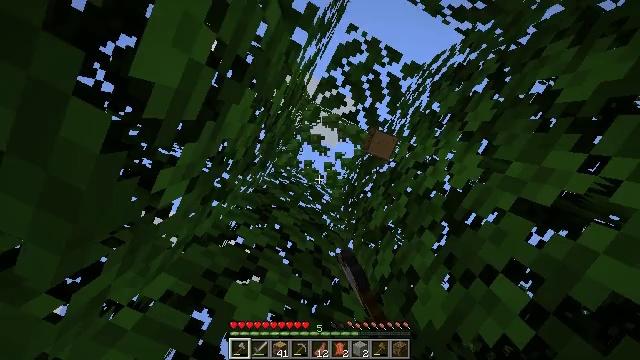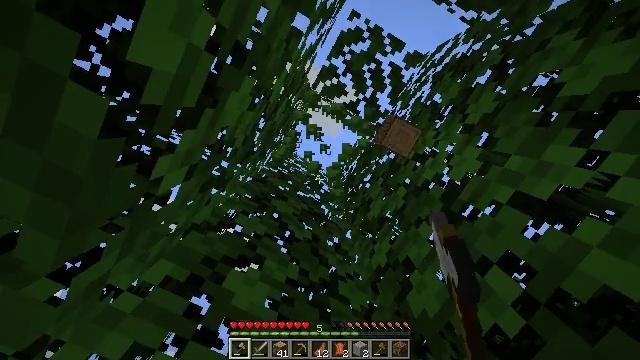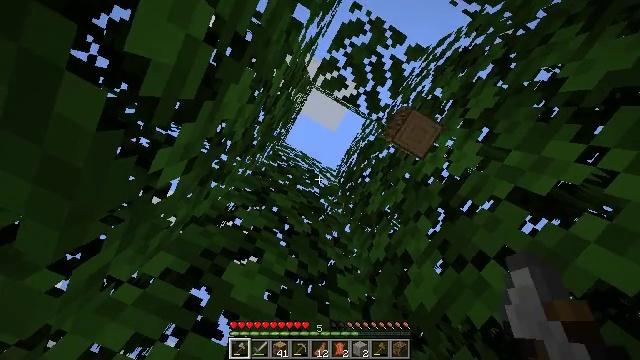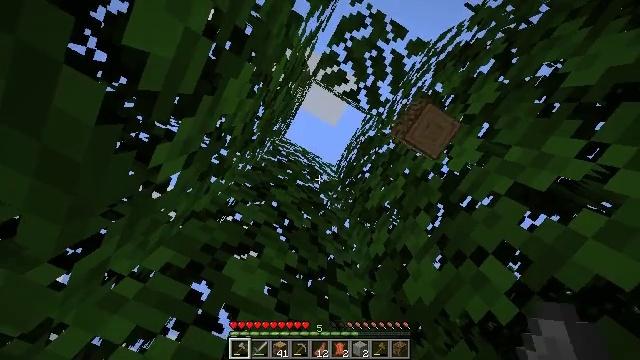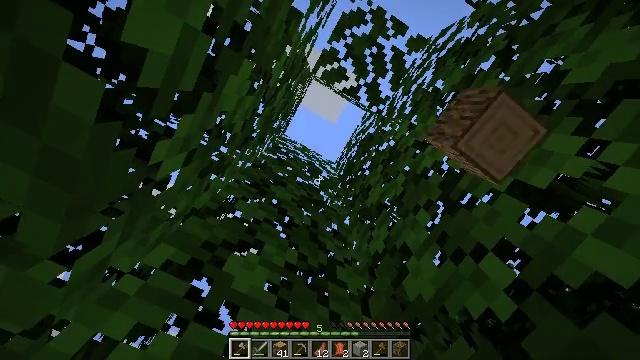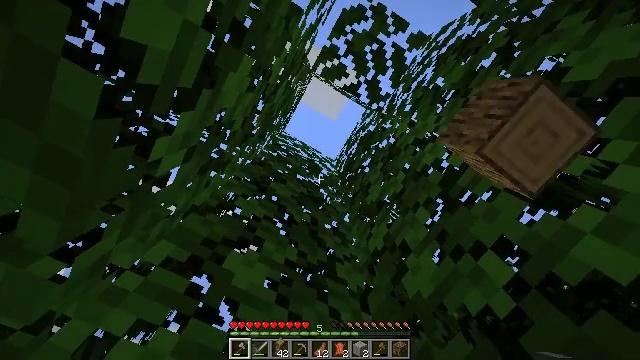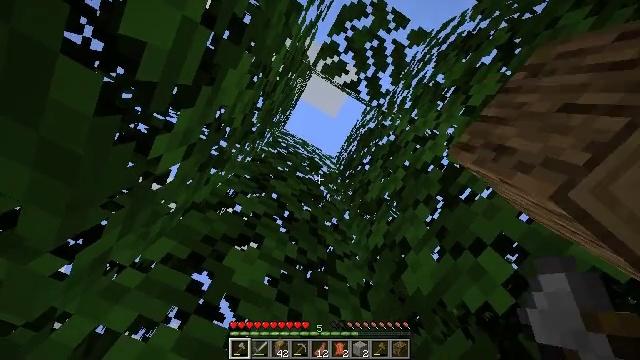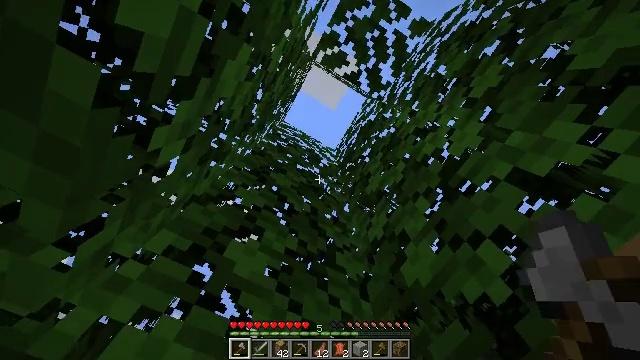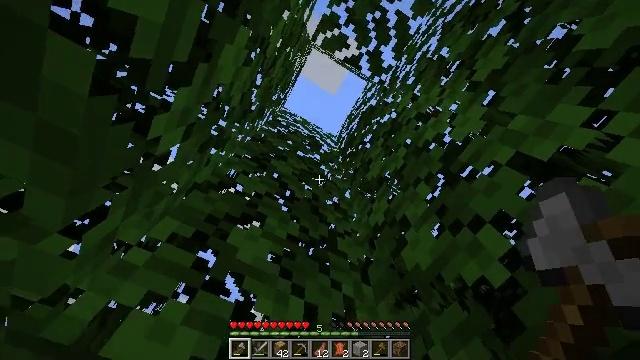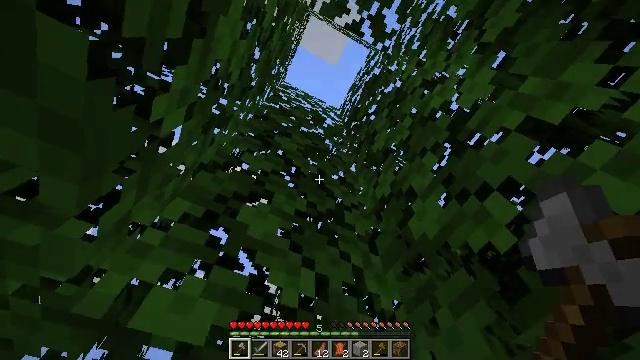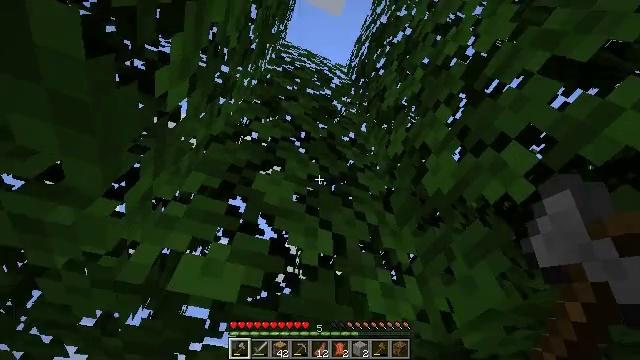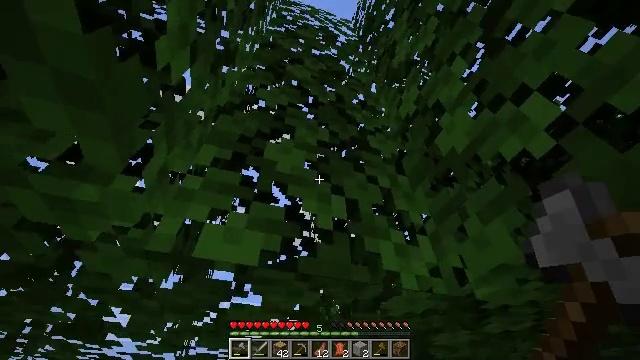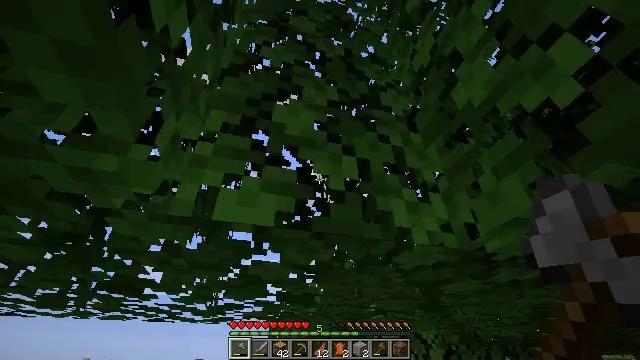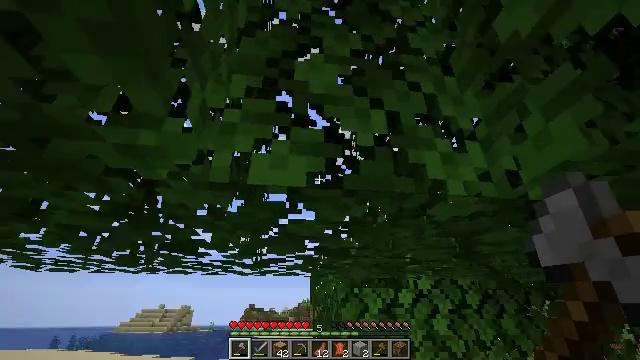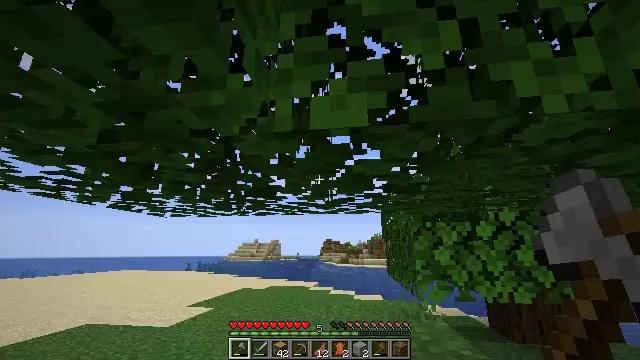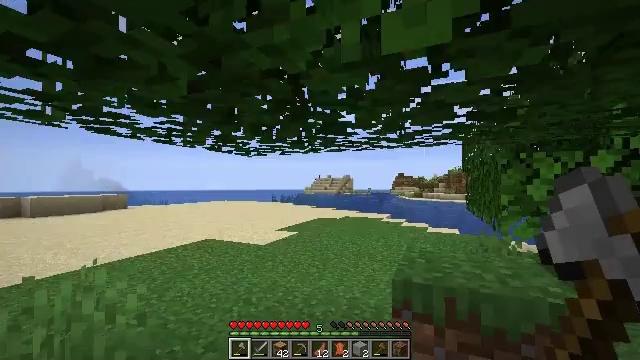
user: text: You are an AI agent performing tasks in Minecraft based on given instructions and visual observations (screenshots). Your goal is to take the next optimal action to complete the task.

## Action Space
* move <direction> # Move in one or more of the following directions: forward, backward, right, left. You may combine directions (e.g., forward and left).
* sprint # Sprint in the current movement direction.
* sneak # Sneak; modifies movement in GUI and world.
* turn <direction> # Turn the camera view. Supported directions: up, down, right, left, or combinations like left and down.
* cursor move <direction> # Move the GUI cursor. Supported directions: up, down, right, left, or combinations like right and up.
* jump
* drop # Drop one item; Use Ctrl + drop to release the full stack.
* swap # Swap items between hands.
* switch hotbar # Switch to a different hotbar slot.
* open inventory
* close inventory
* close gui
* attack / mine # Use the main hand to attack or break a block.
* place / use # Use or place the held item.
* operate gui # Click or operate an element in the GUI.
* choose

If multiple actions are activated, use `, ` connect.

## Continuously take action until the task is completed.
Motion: motion action
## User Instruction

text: Mine sand by the water.
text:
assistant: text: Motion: turn right and down
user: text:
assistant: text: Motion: turn down
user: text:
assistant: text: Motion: turn down
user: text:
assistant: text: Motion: no_op
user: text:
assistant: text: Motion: no_op
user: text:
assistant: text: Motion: no_op
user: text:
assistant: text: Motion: turn down
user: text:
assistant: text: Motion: turn down
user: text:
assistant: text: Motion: turn left and down
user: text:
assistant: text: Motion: turn left and down
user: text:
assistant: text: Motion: turn left and down
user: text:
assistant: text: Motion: turn left and down
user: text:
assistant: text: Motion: turn left and down
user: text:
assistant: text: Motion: turn left and down
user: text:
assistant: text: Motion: move left, turn left and down
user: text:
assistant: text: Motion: move left, turn left and down
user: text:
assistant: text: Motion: move forward and move left, turn left and down
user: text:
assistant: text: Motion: move forward, turn down
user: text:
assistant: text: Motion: move forward
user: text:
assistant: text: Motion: move forward
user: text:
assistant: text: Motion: move forward
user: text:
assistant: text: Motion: move forward, sprint
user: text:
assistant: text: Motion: move forward, sprint
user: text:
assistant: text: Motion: move forward, sprint
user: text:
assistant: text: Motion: move forward, sprint
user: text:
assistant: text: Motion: move forward, sprint
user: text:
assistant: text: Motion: move forward, sprint
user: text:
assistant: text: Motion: move forward, sprint
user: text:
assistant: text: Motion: move forward, sprint
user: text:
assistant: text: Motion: move forward, sprint, turn left and down